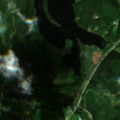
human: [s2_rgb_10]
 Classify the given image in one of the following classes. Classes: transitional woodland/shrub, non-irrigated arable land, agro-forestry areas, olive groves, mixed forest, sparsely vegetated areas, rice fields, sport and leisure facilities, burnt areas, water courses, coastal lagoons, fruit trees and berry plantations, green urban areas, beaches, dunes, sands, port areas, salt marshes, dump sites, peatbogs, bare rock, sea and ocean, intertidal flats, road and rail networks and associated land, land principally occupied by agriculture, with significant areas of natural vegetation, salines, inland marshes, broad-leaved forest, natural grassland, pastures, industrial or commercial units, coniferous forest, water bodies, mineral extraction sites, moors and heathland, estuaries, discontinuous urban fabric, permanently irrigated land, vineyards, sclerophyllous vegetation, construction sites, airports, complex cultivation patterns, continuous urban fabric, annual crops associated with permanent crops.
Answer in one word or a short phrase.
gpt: land principally occupied by agriculture, with significant areas of natural vegetation, coniferous forest, mixed forest, water bodies